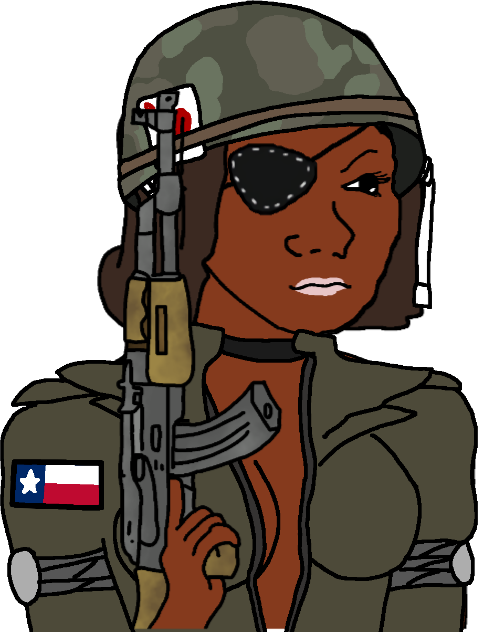
Label: 5_Trad_Wife